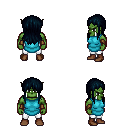
a pixel art fantasy rpg character, male body template, orc, green skin, teal tunic, white pants, raven unkempt hairstyle, leather bracers, brown shoes, four views (front, back, left, right), 2x2 character sprite sheet, small pixel art, hard edges, no anti-aliasing